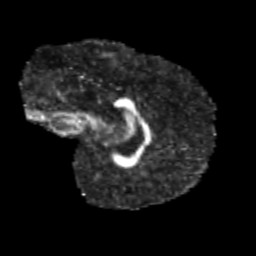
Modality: FA
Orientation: sagittal
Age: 11
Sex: male
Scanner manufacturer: siemens
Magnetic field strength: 3 T
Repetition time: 3.8 s
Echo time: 0.07 s